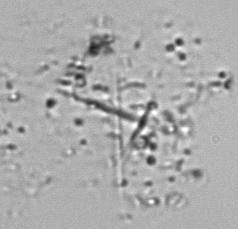
Label: Phaeocystis_debris